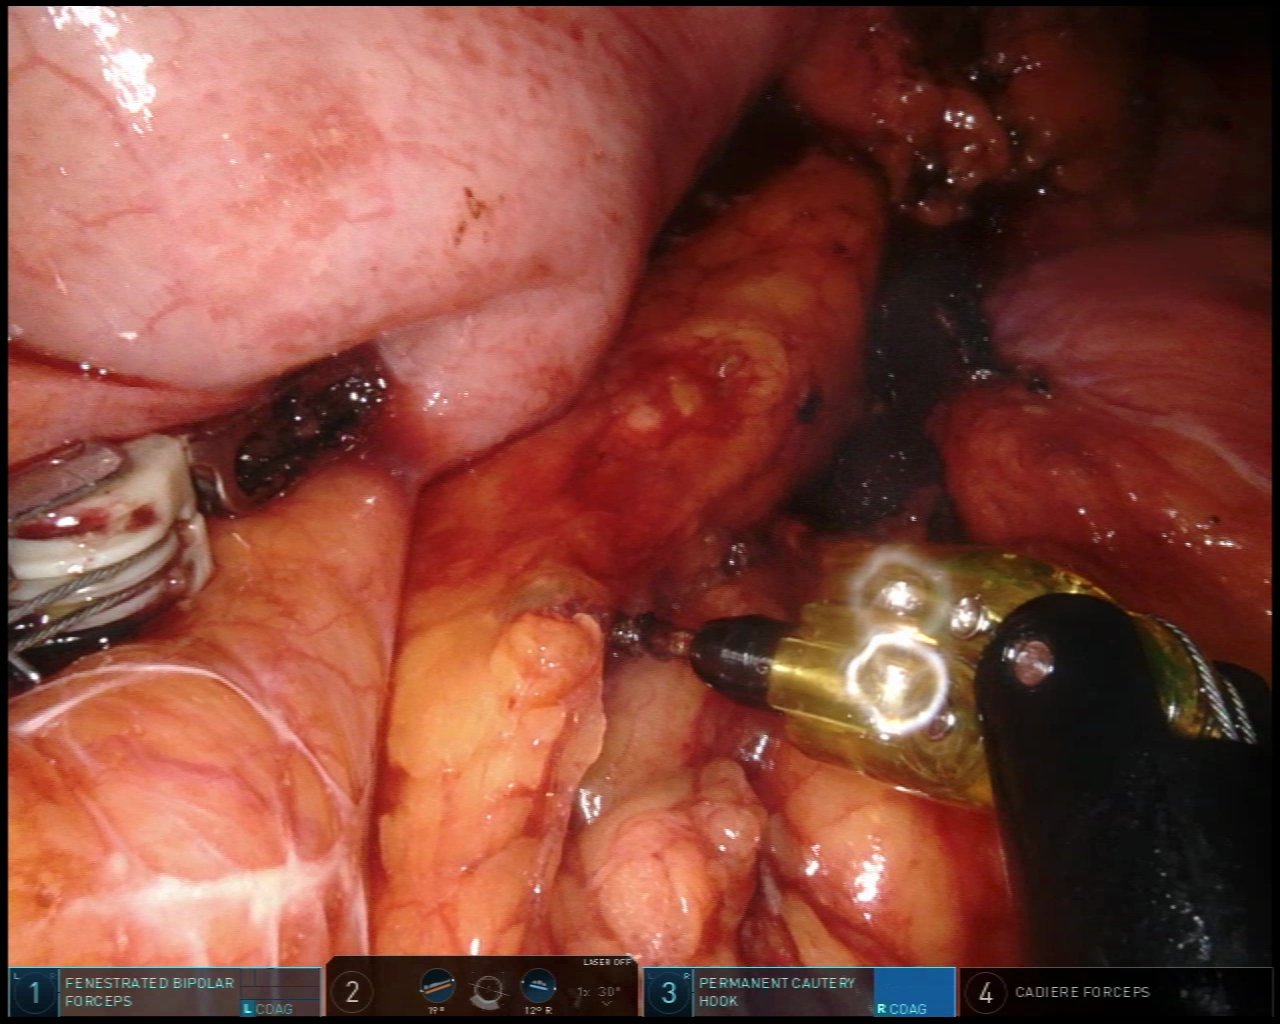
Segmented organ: stomach
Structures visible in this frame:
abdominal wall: no
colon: no
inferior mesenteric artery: no
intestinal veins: no
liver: no
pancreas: yes
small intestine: no
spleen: no
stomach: yes
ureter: no
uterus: no
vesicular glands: no